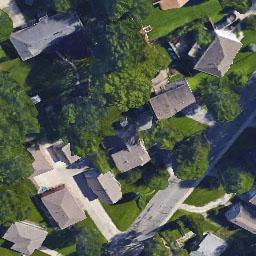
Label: medium_residential